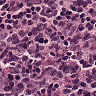
Metastatic tissue present: no